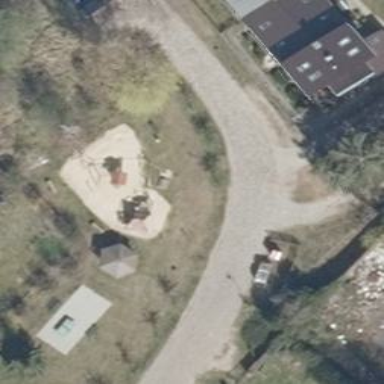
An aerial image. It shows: Playground with springy equipment.